Question: I can't add tab bar to other pages, which not in the tab bar menu. When I'm adding tab bar using 'UITabBar', the content off pages overlayed to selected pages, and look like this:

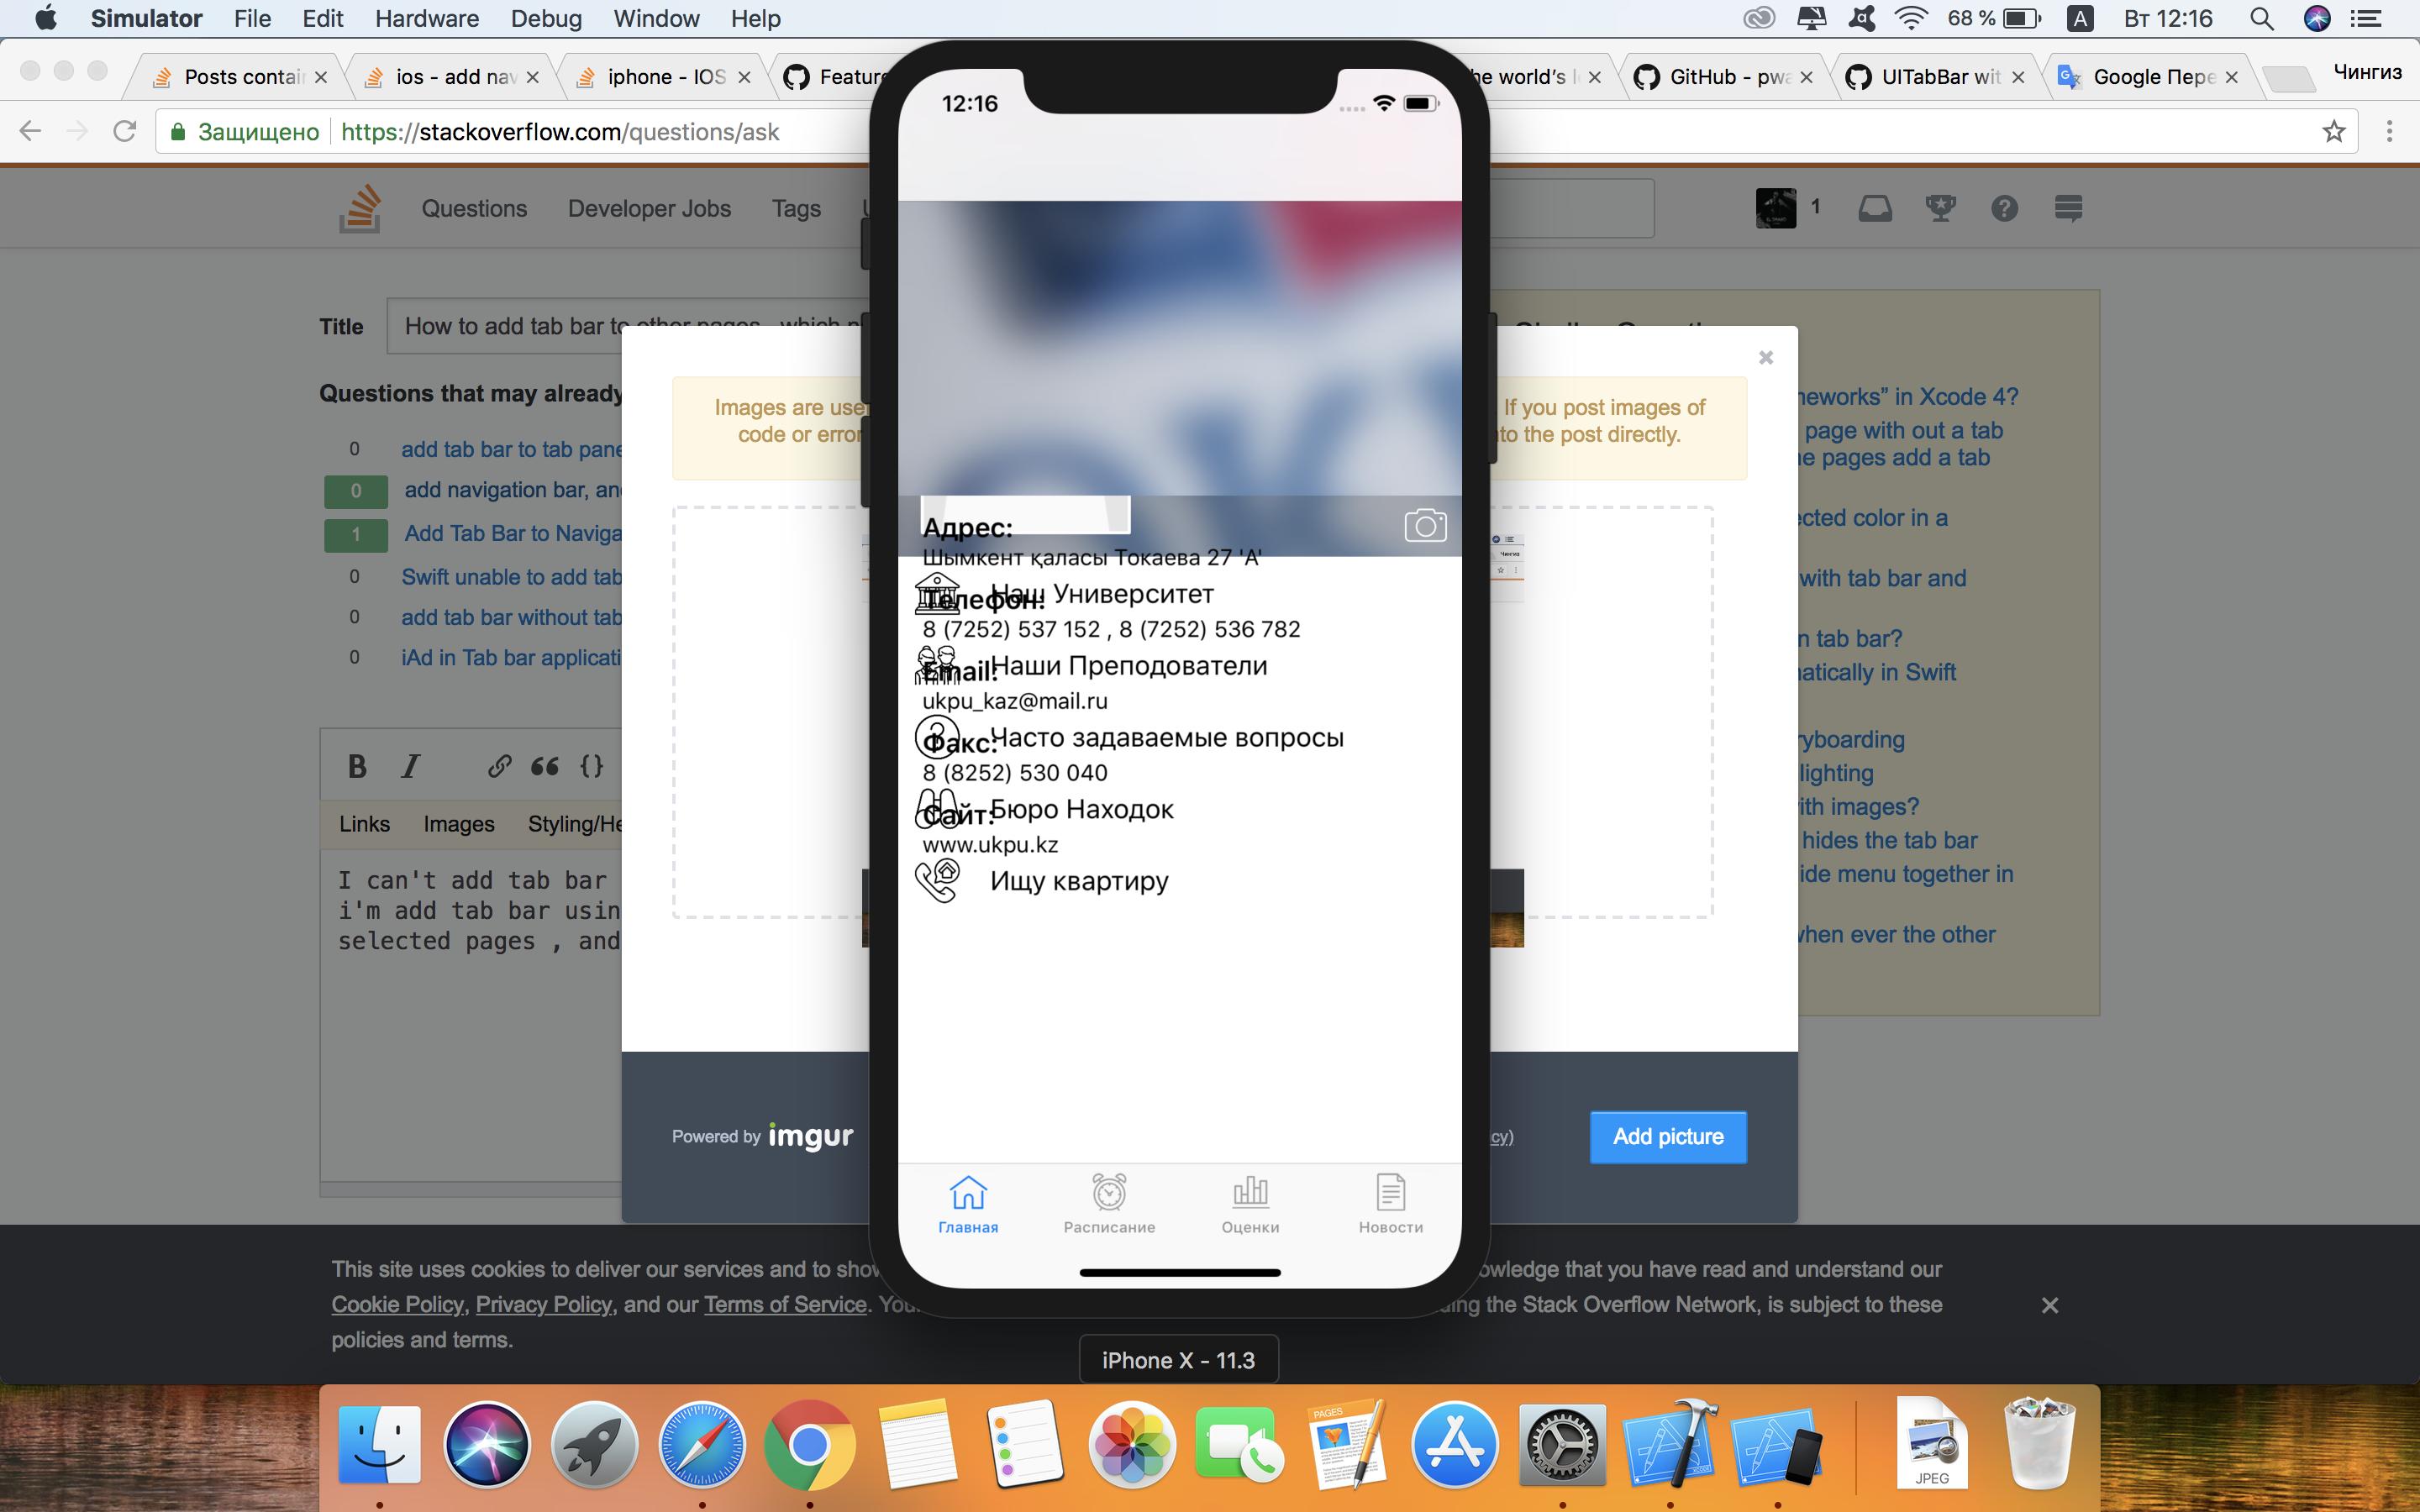
Answer: Assume VC1 as ViewController with TabBar & VC2 as you wish to have TabBar in.
You can use the navigation Controller for it. Just set VC1 as navigationController's root VC. If you push VC2 from VC1, you can have TabBar in VC2 as well.